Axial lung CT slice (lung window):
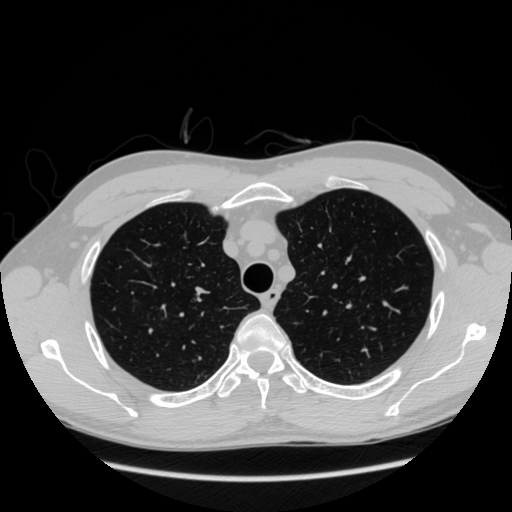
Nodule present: no